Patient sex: M
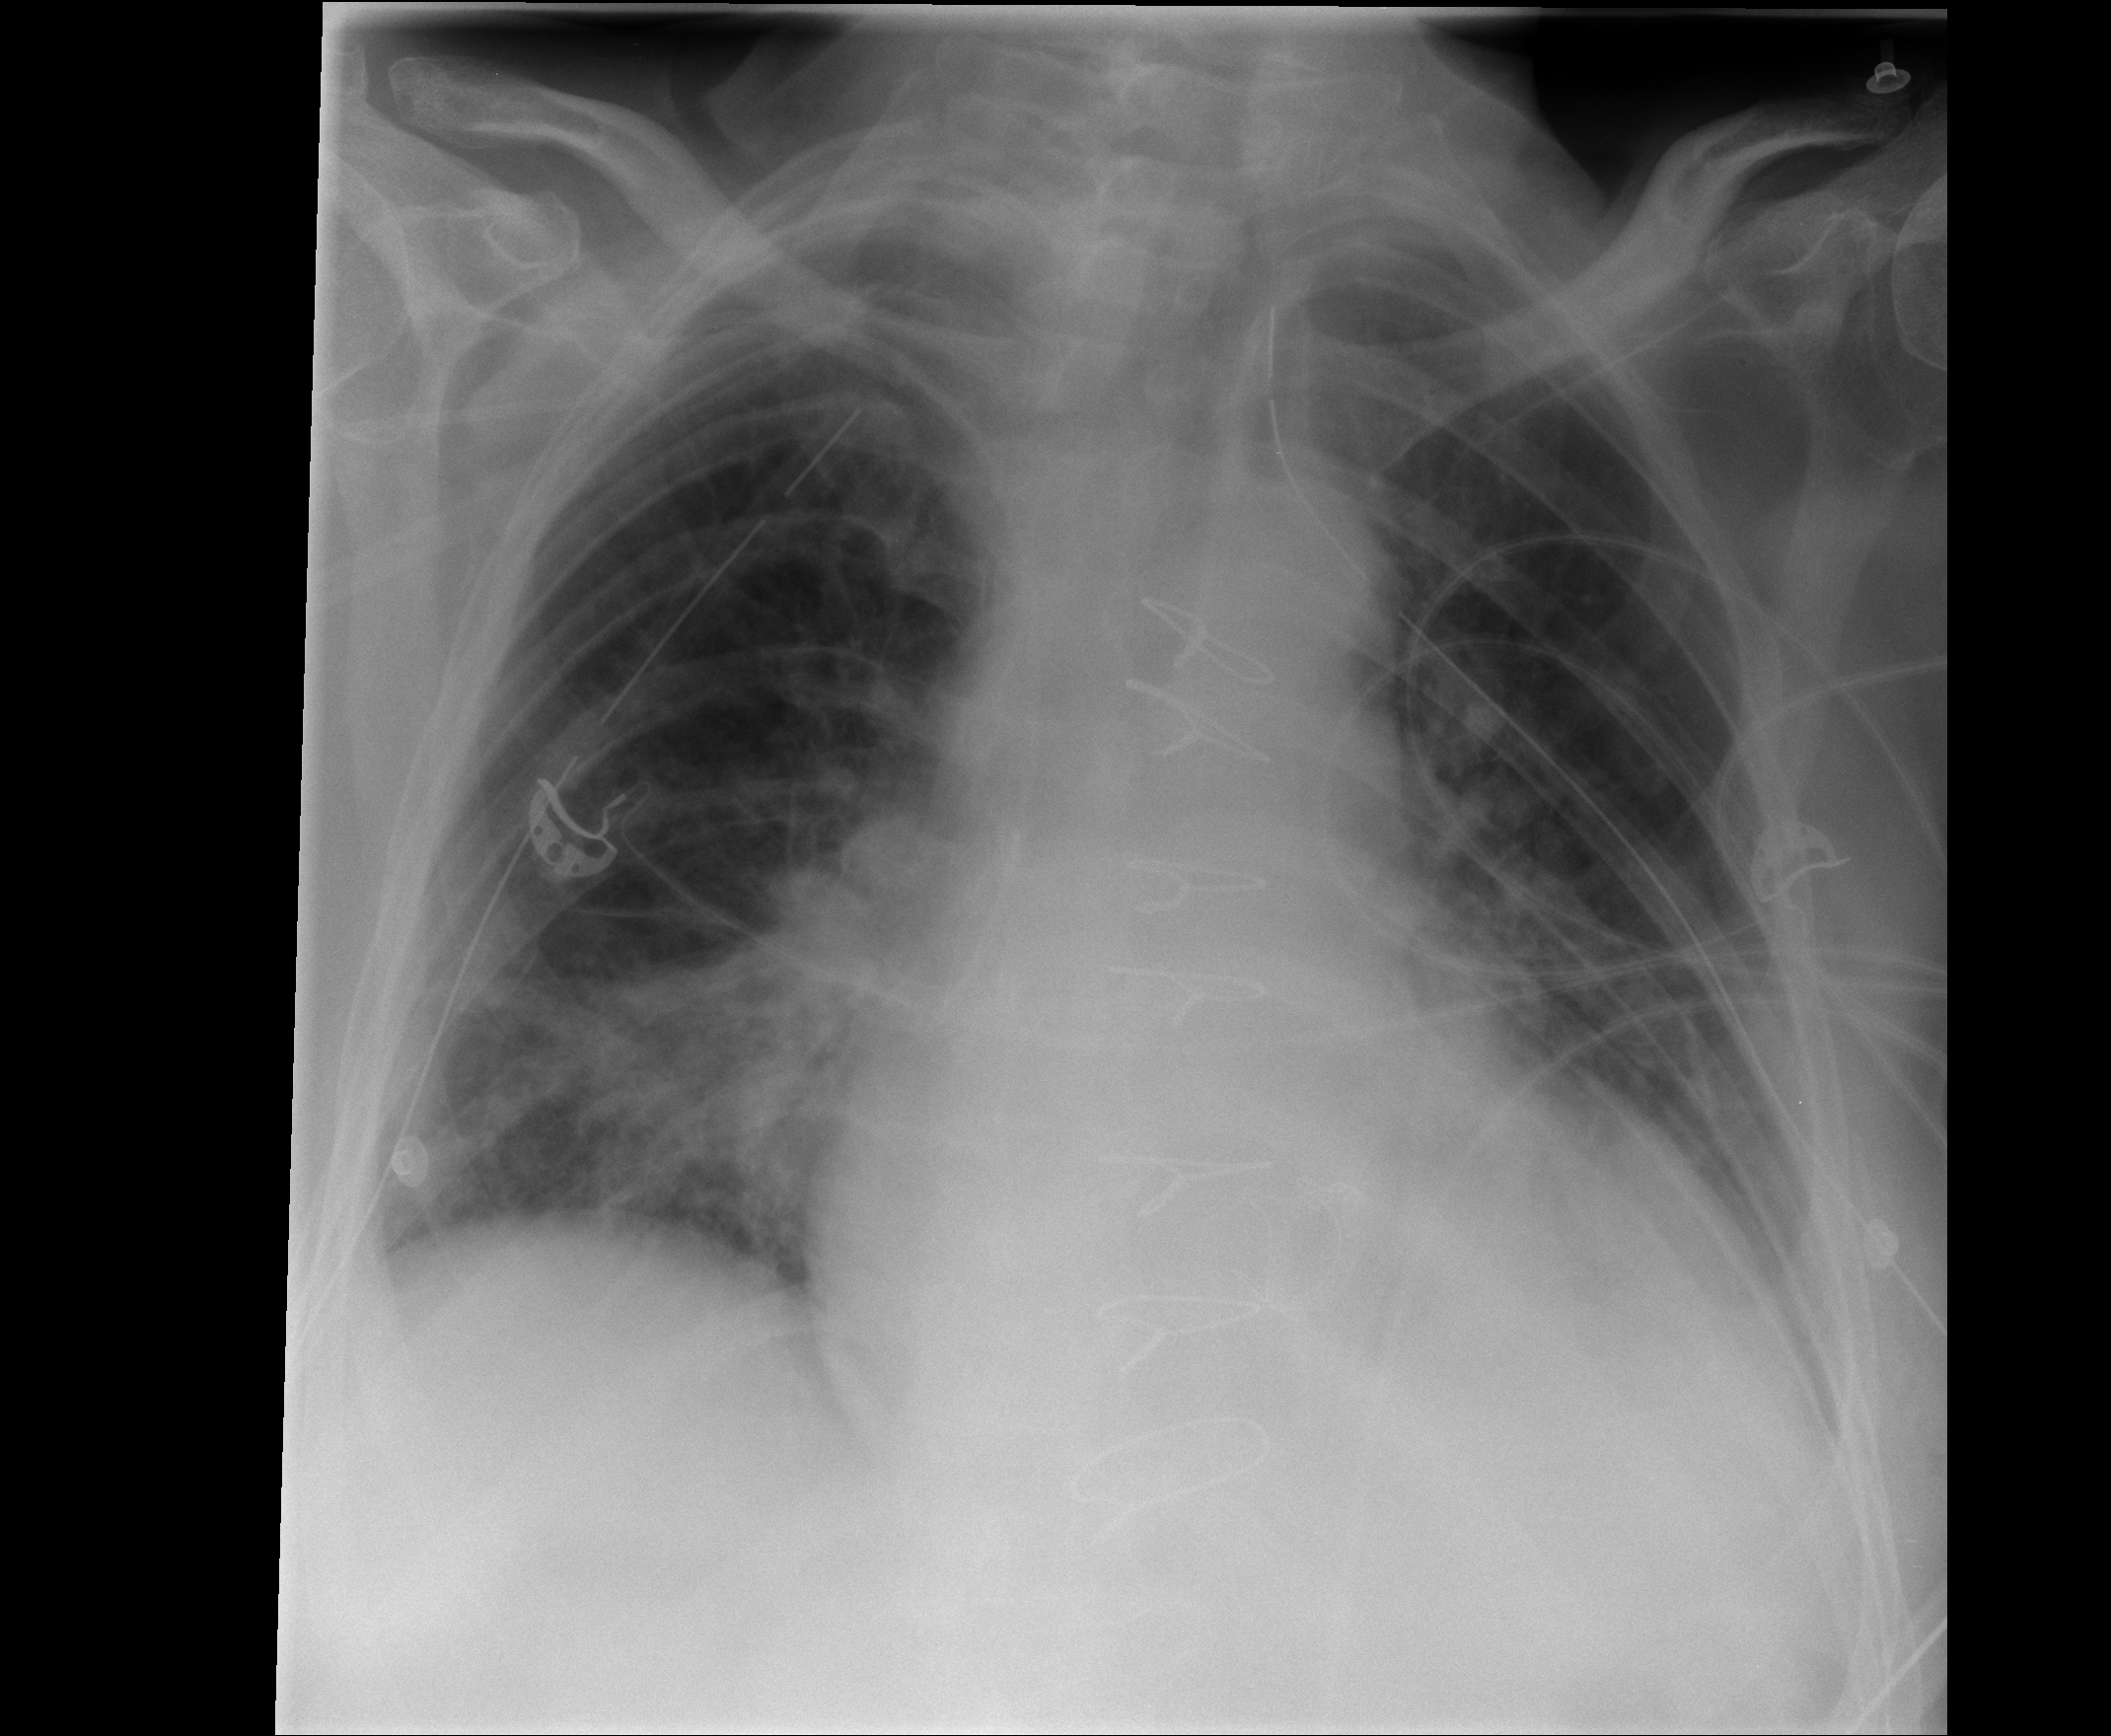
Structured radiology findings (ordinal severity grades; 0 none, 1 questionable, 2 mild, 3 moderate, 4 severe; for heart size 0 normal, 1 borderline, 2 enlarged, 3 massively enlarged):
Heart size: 2
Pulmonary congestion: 2
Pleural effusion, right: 0
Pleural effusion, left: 2
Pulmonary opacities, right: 2
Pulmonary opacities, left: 0
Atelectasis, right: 2
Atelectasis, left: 2